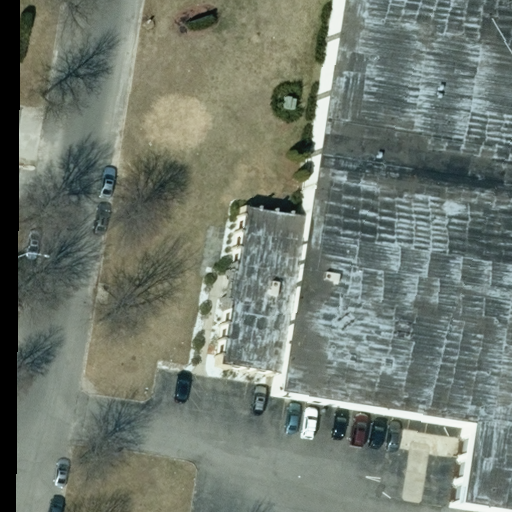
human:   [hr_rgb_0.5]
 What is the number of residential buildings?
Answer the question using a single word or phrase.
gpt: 0

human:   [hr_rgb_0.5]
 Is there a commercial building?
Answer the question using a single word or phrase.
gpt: no

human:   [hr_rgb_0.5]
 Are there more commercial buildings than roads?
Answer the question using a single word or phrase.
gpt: no

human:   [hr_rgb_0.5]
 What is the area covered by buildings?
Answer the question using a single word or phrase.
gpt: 1m2

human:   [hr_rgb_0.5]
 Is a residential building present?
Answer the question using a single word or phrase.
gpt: no

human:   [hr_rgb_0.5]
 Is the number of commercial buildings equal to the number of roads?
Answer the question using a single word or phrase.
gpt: no

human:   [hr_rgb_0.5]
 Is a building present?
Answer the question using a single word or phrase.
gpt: yes

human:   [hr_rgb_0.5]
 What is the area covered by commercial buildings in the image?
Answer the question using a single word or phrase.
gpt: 0m2

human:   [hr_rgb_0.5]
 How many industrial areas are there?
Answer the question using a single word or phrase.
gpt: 1

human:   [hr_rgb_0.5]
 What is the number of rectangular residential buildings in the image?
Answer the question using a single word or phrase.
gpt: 0

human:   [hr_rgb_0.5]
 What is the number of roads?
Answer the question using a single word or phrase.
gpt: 2

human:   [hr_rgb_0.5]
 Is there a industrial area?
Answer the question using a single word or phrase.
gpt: yes

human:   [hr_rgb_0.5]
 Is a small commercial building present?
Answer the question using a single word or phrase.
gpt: no

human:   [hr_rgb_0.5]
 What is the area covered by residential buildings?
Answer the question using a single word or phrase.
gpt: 0m2

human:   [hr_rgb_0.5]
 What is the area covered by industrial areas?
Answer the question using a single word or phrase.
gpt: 10623m2

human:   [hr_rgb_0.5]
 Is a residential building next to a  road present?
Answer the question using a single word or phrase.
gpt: no

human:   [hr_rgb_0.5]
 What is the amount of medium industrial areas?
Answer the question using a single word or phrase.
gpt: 0

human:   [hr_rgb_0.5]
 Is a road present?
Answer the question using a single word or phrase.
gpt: yes

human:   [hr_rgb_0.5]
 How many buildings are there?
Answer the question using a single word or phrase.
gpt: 1

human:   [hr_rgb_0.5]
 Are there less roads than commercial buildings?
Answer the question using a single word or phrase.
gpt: no

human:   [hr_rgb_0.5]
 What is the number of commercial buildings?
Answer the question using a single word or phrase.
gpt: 0

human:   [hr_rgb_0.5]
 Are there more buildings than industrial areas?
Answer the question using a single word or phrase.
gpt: no

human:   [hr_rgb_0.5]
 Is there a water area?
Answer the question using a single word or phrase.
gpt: no

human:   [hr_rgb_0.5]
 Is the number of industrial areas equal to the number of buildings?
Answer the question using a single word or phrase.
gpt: yes

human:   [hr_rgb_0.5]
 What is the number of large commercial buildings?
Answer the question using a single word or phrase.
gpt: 0

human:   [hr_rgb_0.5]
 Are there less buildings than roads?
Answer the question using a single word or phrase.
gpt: yes

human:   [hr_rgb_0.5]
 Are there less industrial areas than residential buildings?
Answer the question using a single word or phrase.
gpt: no

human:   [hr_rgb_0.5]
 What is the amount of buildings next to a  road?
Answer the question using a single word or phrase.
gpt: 1

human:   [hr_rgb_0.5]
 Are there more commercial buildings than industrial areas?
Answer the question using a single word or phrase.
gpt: no

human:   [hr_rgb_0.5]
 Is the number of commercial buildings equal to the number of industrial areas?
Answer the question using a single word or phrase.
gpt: no

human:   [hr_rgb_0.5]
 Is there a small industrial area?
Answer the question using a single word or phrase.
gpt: no

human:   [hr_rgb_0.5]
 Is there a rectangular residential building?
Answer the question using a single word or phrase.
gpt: no

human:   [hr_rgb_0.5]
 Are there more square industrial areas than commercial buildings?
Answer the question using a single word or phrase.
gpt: no

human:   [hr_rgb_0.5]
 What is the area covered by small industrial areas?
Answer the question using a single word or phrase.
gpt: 0m2

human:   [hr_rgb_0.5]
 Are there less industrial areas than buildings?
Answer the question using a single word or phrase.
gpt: no

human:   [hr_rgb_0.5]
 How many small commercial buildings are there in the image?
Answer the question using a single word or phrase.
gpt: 0

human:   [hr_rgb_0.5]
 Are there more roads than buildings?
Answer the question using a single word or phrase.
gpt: yes

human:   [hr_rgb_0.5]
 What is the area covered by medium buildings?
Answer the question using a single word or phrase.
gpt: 0m2

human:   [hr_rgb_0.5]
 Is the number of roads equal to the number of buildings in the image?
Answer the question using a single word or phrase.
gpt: no

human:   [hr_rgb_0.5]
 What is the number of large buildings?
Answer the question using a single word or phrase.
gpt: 0

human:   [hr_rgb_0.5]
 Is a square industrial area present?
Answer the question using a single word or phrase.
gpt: no

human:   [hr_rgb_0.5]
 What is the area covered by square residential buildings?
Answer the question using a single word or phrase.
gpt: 0m2

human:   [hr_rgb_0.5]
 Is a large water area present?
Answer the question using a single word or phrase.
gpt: no

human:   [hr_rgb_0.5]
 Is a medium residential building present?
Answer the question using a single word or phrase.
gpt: no

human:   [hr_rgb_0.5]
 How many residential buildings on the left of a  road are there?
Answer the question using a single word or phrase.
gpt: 0

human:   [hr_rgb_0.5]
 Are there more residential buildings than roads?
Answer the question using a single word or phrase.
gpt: no

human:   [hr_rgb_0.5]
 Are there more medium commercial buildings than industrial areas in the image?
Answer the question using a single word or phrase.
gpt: no

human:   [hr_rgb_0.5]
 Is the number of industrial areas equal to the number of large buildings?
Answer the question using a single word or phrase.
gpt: no

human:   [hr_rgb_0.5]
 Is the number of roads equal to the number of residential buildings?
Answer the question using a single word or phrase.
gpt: no

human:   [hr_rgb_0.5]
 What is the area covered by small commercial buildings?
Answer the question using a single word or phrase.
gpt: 0m2

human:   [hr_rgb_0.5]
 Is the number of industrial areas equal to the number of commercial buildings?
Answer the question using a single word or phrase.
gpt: no

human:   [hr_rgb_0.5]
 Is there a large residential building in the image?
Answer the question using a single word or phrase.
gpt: no

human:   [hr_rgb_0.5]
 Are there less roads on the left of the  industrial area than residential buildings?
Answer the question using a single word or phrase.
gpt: no

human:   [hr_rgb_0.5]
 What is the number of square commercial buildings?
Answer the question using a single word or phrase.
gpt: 0

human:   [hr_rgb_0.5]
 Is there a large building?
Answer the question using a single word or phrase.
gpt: no

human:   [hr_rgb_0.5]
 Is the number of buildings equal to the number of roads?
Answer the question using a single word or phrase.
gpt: no

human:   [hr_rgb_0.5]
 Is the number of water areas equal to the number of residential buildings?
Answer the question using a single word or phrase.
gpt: yes

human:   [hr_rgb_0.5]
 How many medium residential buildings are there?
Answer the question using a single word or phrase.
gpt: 0

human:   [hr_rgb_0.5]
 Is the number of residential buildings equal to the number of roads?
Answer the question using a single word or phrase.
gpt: no

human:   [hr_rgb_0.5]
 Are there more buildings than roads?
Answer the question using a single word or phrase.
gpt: no

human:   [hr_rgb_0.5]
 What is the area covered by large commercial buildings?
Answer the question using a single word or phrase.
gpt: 0m2

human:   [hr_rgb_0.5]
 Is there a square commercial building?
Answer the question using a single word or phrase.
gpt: no

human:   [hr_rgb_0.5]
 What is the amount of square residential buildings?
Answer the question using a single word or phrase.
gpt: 0

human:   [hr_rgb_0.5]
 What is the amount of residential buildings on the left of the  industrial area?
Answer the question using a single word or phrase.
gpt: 0